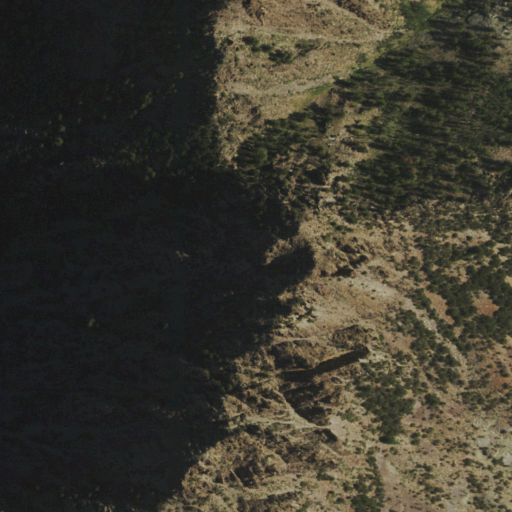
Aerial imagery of mountain in Nevada named Troy Mountain containing evergreen forest, shrub, grassland, and mixed forest